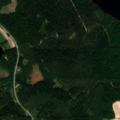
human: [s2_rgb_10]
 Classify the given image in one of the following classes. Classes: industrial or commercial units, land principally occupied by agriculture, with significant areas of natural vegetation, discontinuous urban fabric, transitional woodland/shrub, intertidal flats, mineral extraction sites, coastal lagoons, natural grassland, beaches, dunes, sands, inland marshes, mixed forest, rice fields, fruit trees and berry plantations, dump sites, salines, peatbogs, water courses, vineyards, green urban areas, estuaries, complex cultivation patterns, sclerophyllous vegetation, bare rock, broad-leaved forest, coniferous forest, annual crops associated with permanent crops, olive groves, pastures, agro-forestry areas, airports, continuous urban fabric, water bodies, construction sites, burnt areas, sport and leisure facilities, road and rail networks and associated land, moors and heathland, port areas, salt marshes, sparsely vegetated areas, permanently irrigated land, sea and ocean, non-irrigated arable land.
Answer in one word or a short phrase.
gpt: land principally occupied by agriculture, with significant areas of natural vegetation, coniferous forest, mixed forest, water bodies